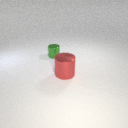
small green metal cylinder behind large red metal cylinder